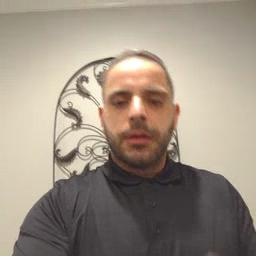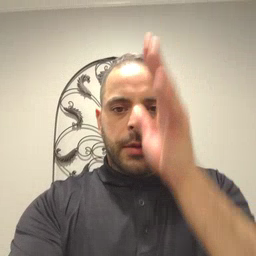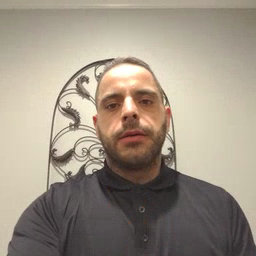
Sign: man